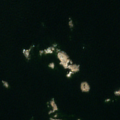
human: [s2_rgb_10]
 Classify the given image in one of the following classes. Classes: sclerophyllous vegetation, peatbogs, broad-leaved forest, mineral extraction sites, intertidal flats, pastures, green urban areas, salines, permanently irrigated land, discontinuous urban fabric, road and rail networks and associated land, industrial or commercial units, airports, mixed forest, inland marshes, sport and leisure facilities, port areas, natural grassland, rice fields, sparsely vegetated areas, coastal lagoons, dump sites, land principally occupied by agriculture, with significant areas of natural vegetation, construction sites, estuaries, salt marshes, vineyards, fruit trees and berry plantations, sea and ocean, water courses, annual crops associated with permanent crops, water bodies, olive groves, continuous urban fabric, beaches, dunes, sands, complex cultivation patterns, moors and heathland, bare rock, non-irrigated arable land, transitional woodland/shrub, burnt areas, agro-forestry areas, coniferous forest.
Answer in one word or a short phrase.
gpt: sea and ocean